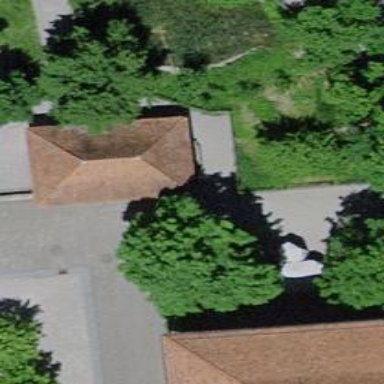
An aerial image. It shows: Set of steps along covered arcade.